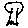
Label: tree